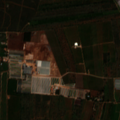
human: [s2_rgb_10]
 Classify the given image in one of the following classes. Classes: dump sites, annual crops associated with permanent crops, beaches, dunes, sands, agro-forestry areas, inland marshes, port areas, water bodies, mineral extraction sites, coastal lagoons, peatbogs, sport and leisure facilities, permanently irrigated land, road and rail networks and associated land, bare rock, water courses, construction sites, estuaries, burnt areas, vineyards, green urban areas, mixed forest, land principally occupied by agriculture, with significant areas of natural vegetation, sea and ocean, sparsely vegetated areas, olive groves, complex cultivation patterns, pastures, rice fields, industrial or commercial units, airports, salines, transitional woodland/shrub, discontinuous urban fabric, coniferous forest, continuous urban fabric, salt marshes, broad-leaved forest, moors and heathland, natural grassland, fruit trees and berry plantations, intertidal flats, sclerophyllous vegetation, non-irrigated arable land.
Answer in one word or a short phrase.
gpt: non-irrigated arable land, fruit trees and berry plantations, complex cultivation patterns, sclerophyllous vegetation